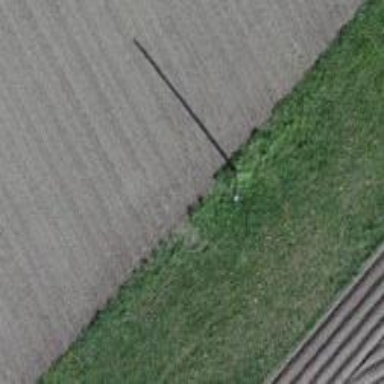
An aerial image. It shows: Minor power line.